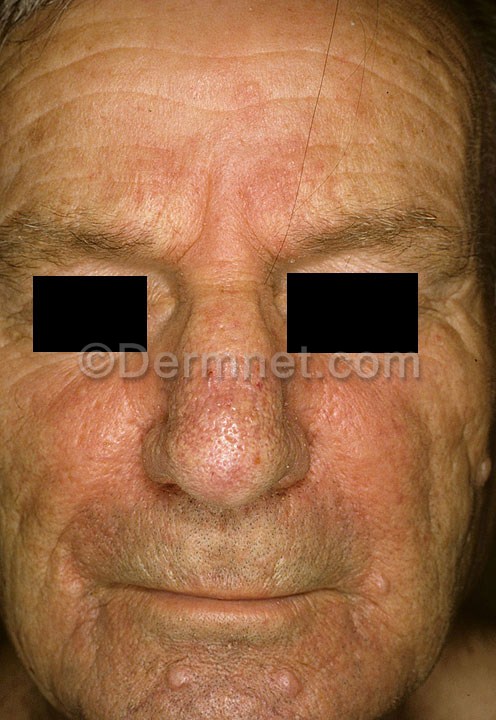
Disease: Psoriasis pictures Lichen Planus and related diseases